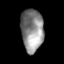
Tissue: skin
Cell type: Epithelial cells
Senescence score: 0.2845
Nuclear area (px): 935
Mean DAPI intensity: 138.282